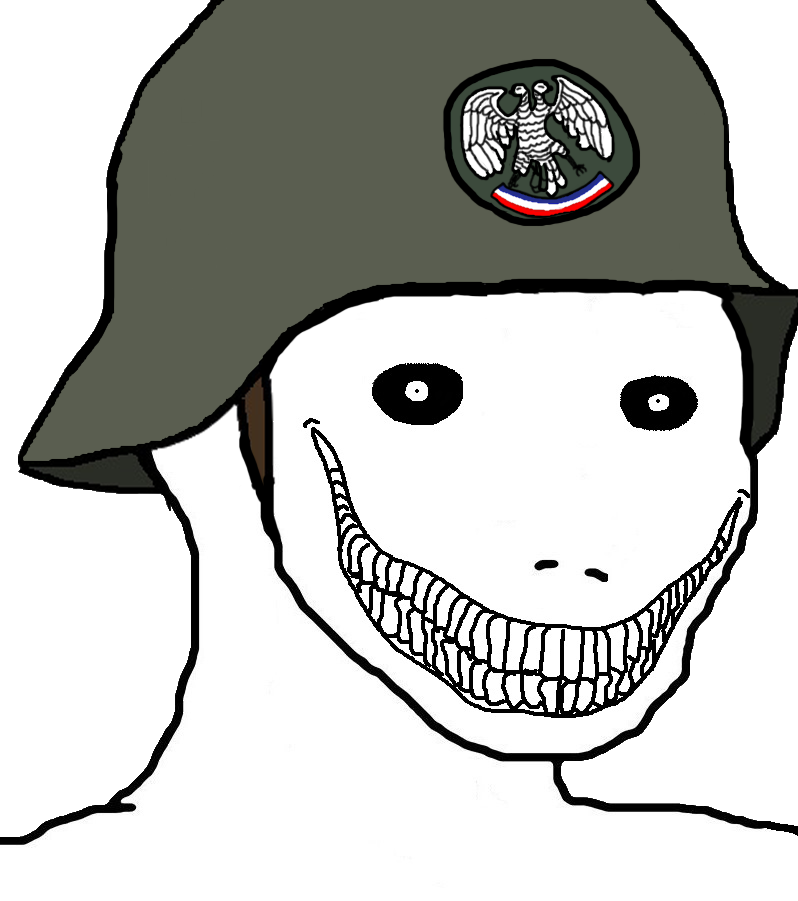
Label: 5_Oomer